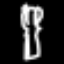
Label: fork